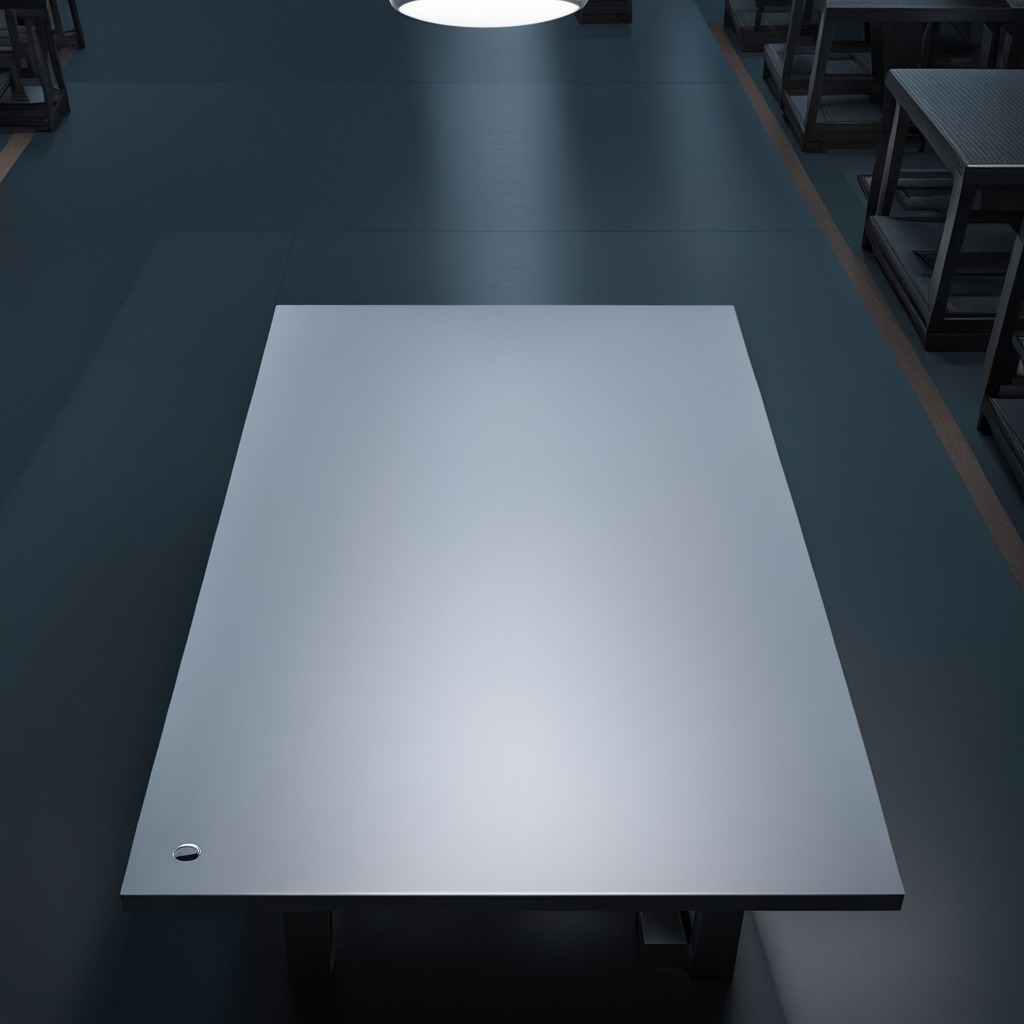
A flat metal washer lies on the tabletop in the evening.